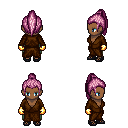
a pixel art fantasy rpg character, female body template, human, dark skin, brown robe, teal pants, pink long topknot hairstyle, gold gloves, ghillies, four views (front, back, left, right), 2x2 character sprite sheet, small pixel art, hard edges, no anti-aliasing